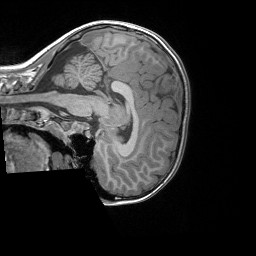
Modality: T1w
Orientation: sagittal
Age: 7
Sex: male
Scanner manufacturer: siemens
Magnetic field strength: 3 T
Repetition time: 1.65 s
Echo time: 0.00203 s